Question: Count the number of objects in the diagram.
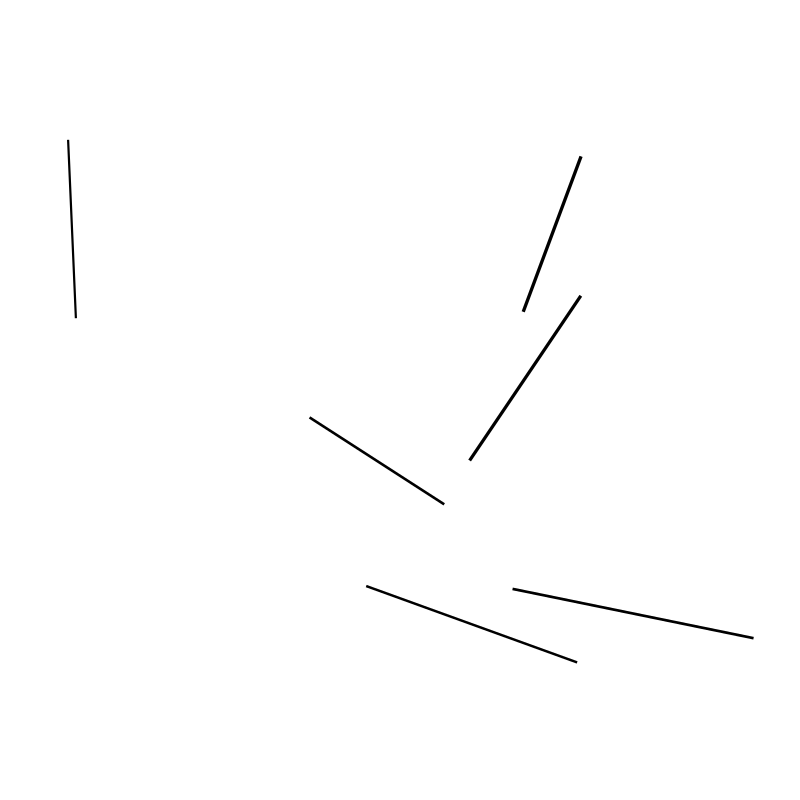
Answer: 6